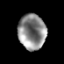
Tissue: prostate
Cell type: B cells
Senescence score: 0.2761
Nuclear area (px): 955
Mean DAPI intensity: 138.068